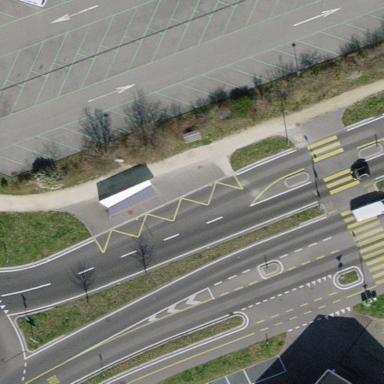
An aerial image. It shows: Traffic calming island.